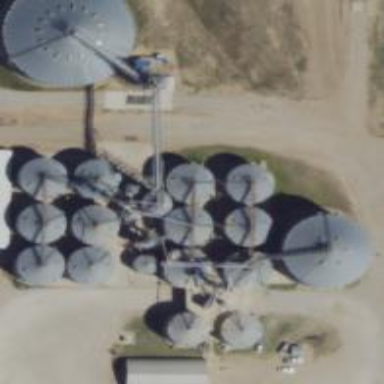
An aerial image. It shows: Silo.